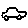
Label: car